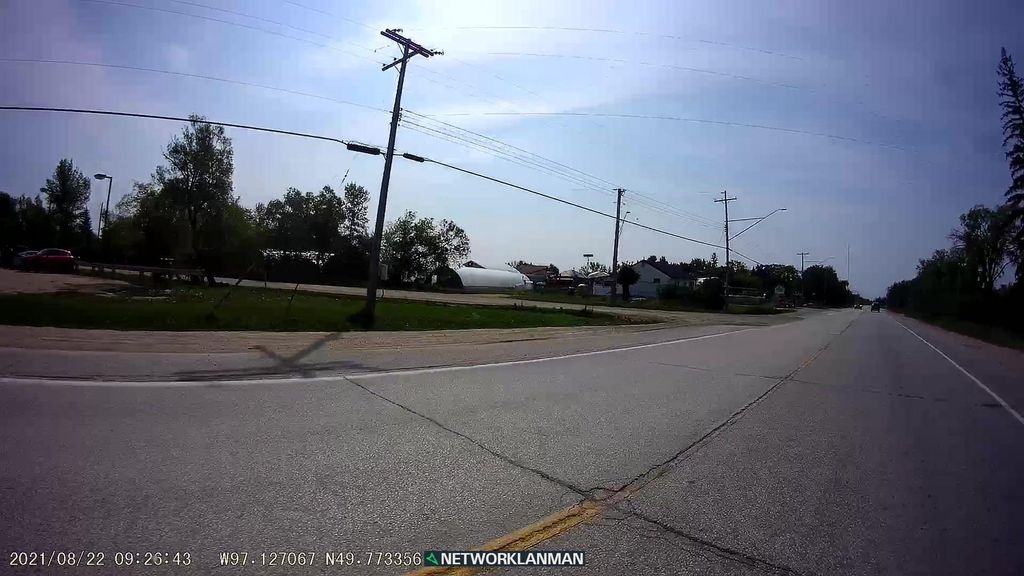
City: winnipeg